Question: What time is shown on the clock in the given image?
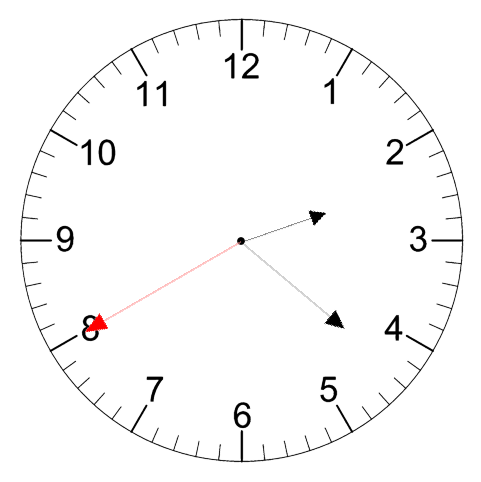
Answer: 02:21:40